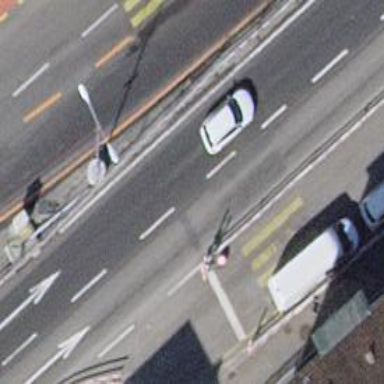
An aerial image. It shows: Zebra crossing.